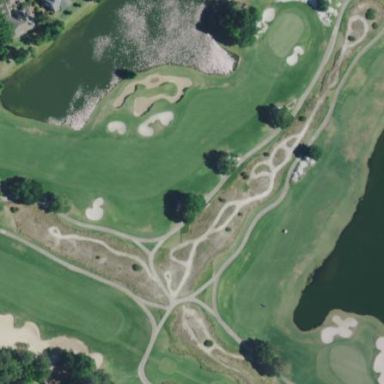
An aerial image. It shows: Golf bunker filled with sandy terrain.